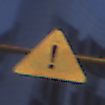
Verkehrszeichen: Gefahrenstelle
Umgebung: Outdoor, Urban
Tageszeit: Night
Wetter: PartlyCloudy
Licht: Artificial
Jahreszeit: NotSpecified
Kontrast: HighContrast